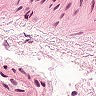
Metastatic tissue present: no